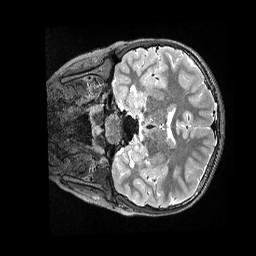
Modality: T2w
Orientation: coronal
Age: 12
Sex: male
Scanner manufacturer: siemens
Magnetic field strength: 3 T
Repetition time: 3.2 s
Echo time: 0.564 s